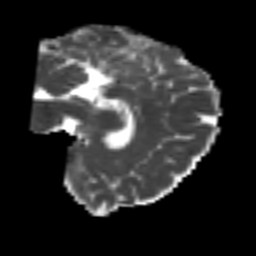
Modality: MD
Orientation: sagittal
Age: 45
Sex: female
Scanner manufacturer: siemens
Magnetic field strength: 3 T
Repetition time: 4.987 s
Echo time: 0.0792 s